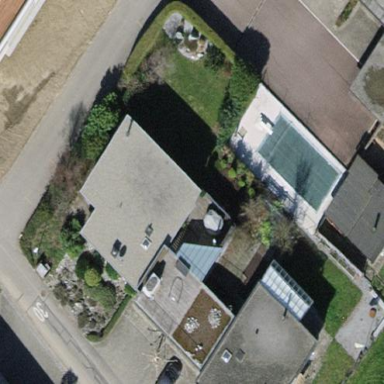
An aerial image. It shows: Terrace building.